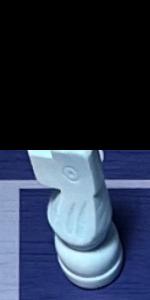
Label: Knight_White